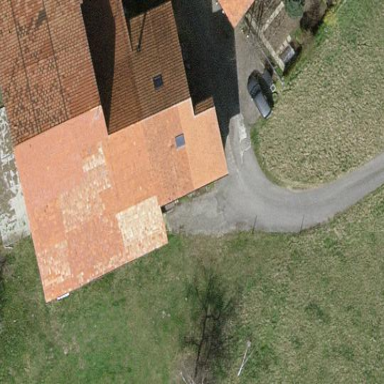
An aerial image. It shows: Rural farm building used for habitation.